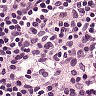
Metastatic tissue present: no